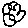
Label: flower